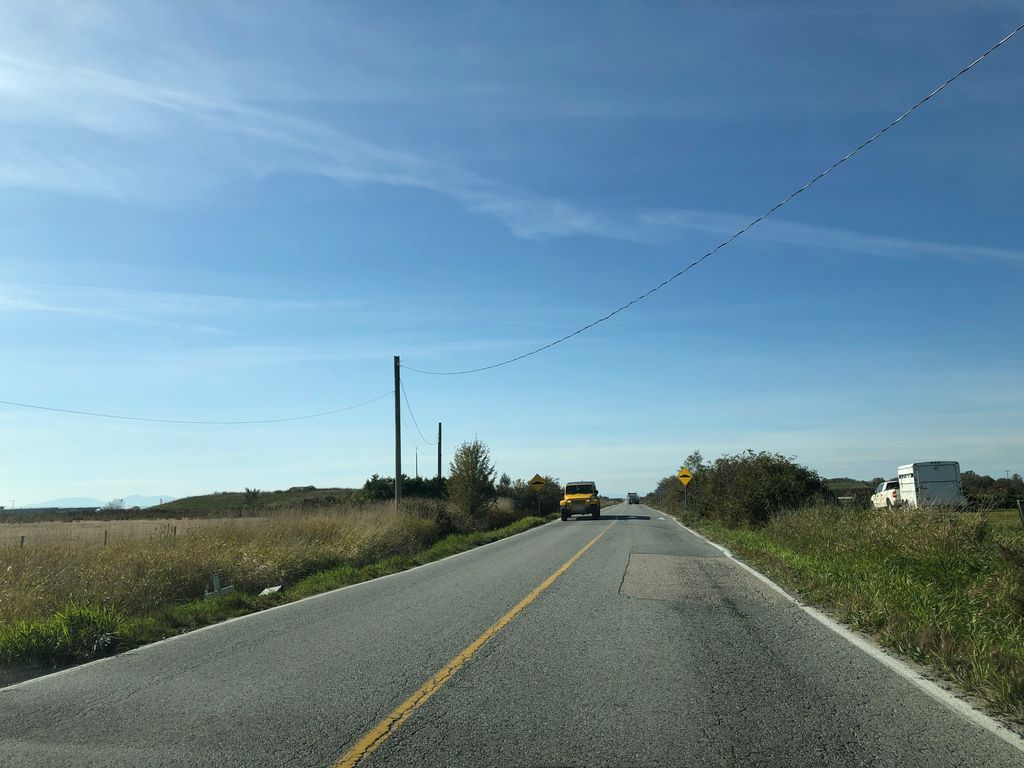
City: vancouver